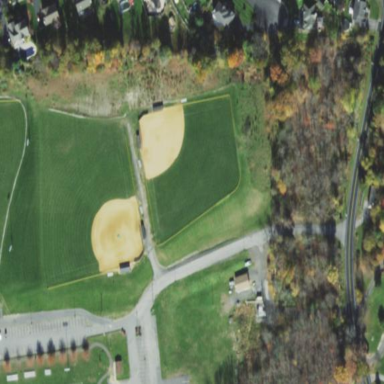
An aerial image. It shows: Baseball pitch for leisure land.